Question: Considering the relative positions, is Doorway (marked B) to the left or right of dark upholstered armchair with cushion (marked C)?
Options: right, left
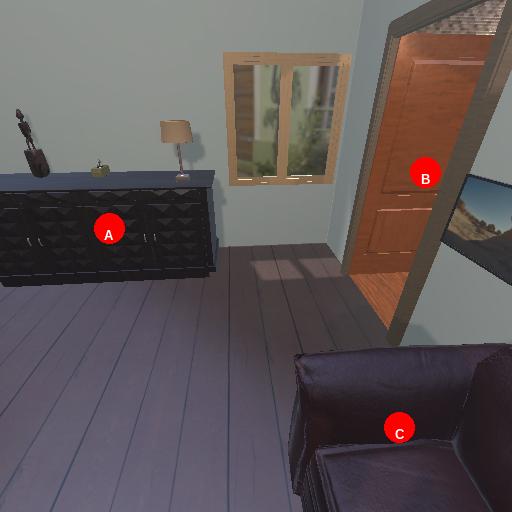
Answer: right